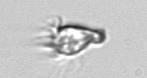
Label: Paratontonia_gracillima